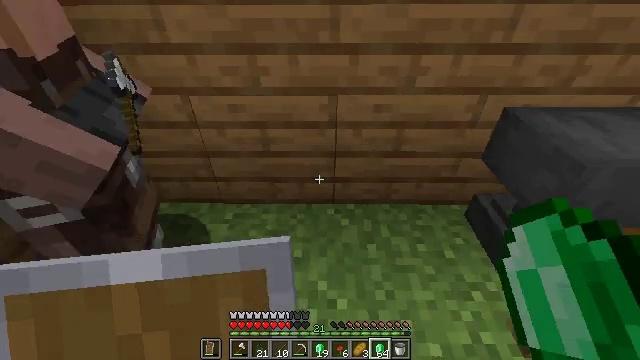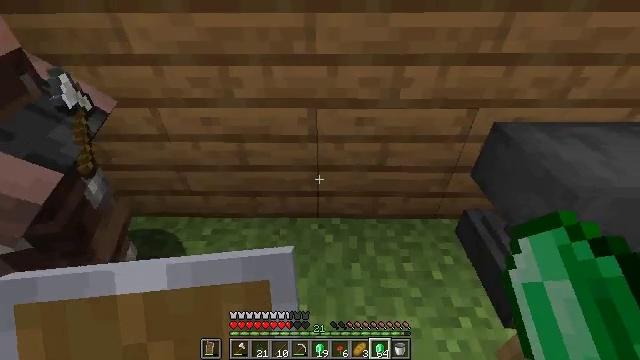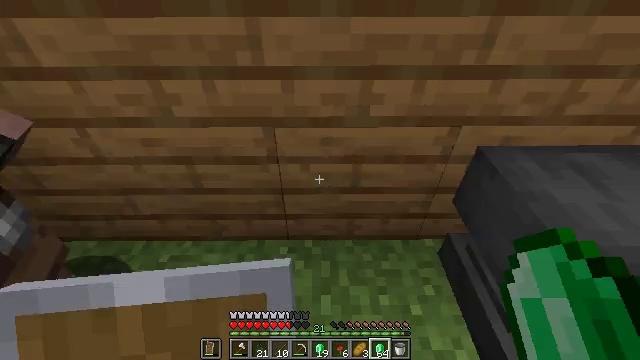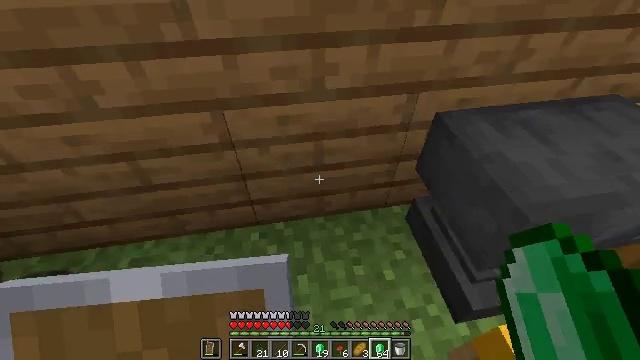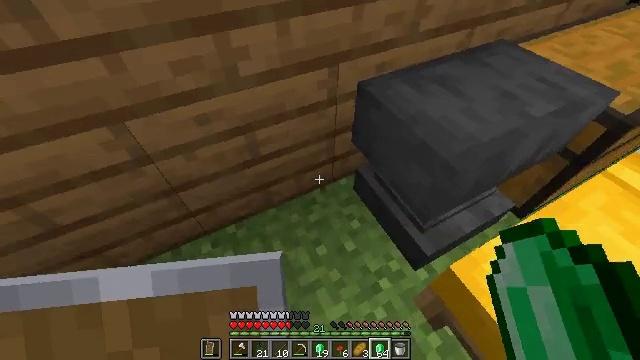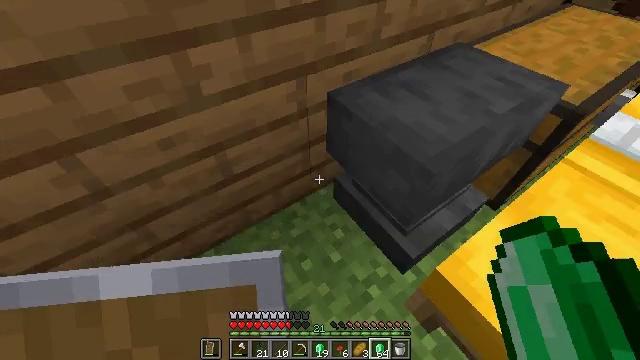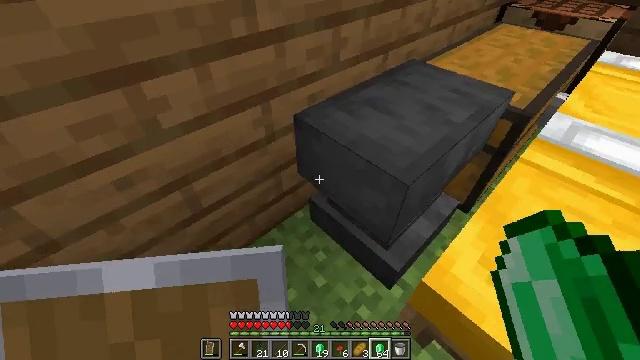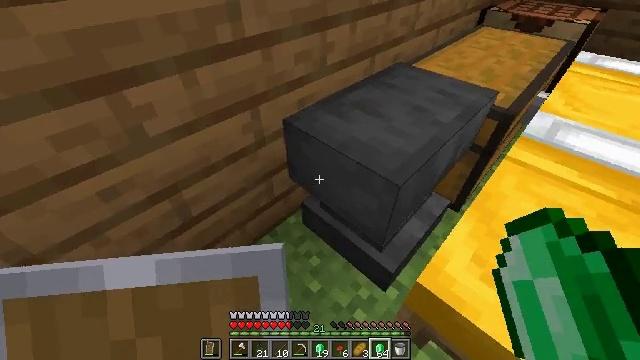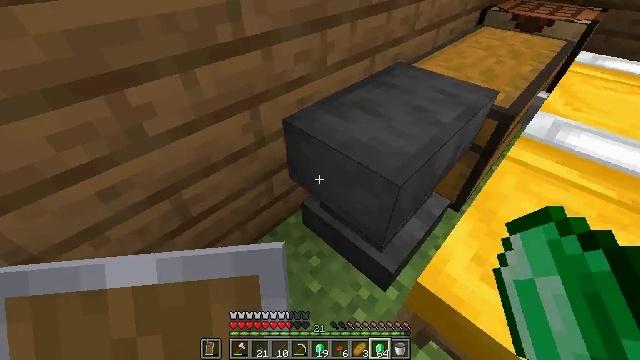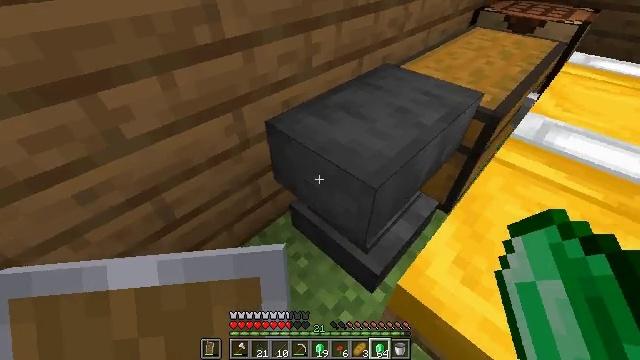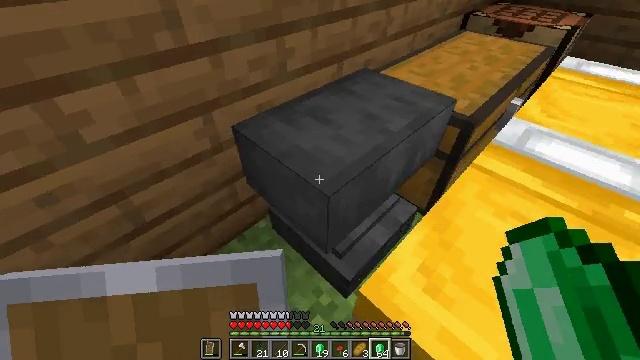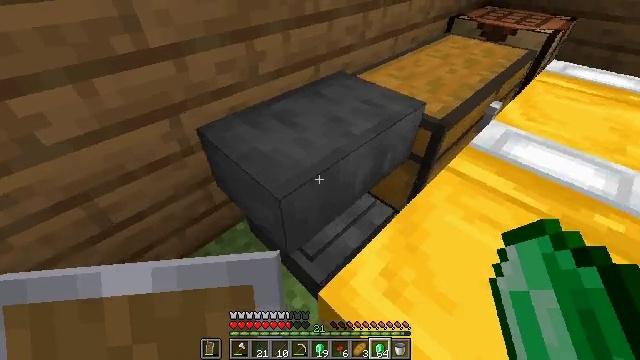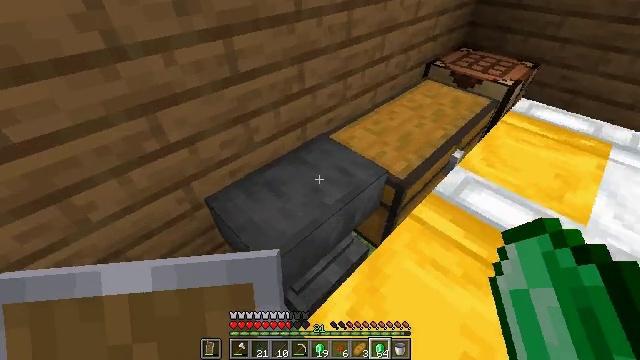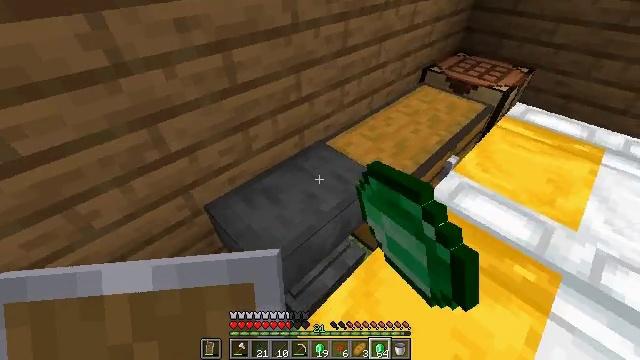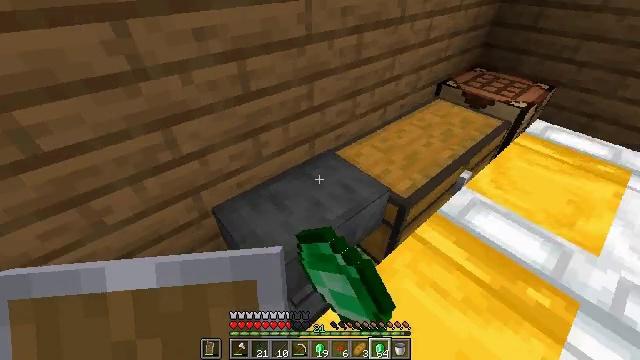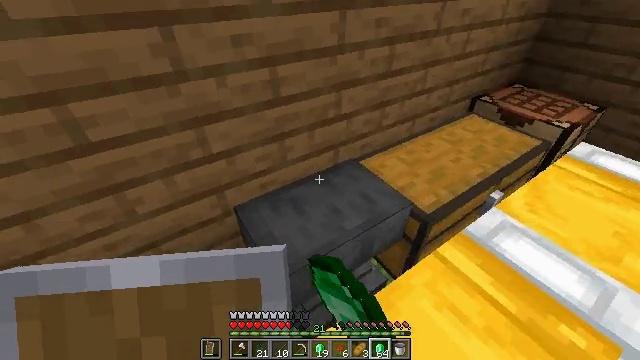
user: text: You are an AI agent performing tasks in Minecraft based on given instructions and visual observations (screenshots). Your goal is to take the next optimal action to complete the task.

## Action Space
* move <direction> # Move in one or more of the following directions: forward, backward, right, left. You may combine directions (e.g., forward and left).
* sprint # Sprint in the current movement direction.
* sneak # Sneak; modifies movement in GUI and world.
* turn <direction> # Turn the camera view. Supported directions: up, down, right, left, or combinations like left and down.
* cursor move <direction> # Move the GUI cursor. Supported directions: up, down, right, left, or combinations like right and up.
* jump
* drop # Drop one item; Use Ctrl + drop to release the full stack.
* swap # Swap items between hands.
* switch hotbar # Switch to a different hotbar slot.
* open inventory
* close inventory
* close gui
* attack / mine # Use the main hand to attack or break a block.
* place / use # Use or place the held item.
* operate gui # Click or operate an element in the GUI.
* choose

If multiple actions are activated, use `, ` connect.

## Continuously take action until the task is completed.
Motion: motion action
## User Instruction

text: Use flint, sticks, and feathers to craft arrows.
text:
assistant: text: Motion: move forward and move right
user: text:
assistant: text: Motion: move forward, turn right and down
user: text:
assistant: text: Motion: turn right and down
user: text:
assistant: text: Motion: turn right and down
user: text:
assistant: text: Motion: turn right and up
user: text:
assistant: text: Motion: turn right and up
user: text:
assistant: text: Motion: turn right
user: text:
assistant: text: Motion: no_op
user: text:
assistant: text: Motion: move right
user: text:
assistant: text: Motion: move right
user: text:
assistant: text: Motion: move right
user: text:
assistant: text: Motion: use / place
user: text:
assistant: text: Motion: use / place
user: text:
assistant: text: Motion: turn left and up, use / place
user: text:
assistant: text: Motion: turn left and up
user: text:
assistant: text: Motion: no_op
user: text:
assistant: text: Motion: no_op
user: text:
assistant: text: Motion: no_op
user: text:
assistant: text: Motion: no_op
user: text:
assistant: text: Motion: sneak
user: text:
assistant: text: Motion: sneak, cursor move right
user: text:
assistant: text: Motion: sneak, cursor move right and up
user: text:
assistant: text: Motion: sneak, cursor move right
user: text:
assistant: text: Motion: no_op
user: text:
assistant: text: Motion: cursor move down
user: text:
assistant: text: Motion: cursor move down
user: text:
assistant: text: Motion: cursor move left and down
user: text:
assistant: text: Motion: cursor move left
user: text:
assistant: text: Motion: no_op
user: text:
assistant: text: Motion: no_op